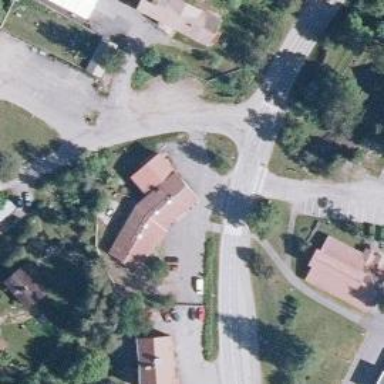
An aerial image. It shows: Asphalt cycleway with zebra crossing.